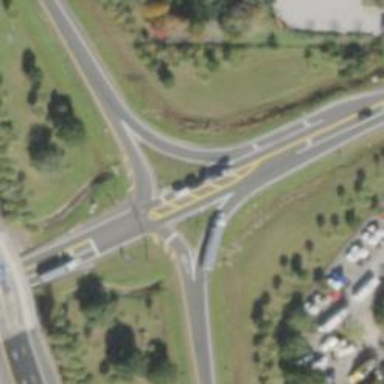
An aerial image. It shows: Diamond junction with asphalt motorway link.